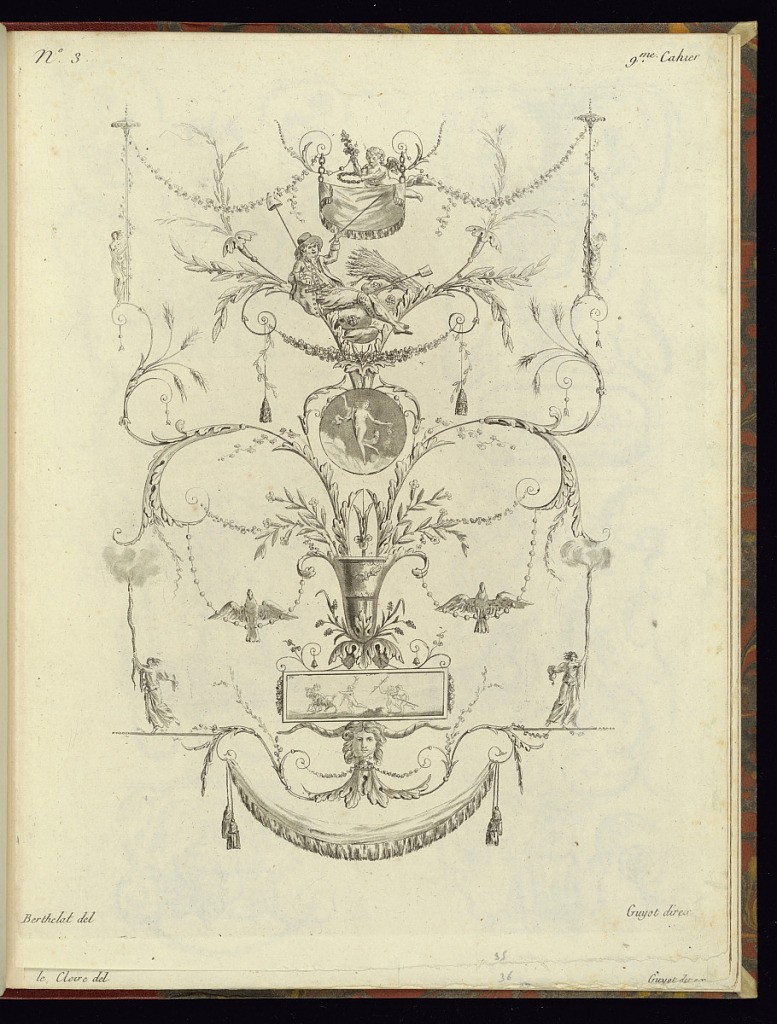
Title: Arabesque Design
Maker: Berthelot, French, active late 18th century
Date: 1788
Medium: Etching and aquatint on laid paper
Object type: Print
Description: A vertical arabesque ornament design with neoclassical motifs featuring scrolling acanthus leaves, olive branches, wheat, festoons of flowers and leaves, rosettes, fleurons, a vase, birds, putti, a seated man, classical figures, a roundel of a woman, a mask, vignette with putto, and draped textiles with passementerie and tassels. The plate is signed and numbered.